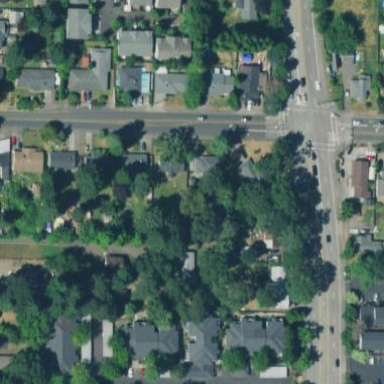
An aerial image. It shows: Residential area consisting of single-family homes.